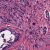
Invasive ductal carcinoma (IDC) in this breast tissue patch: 1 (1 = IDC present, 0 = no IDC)